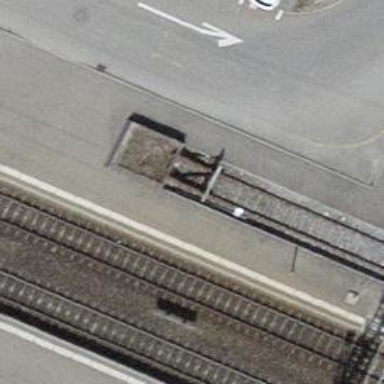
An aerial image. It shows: Railway buffer stop.